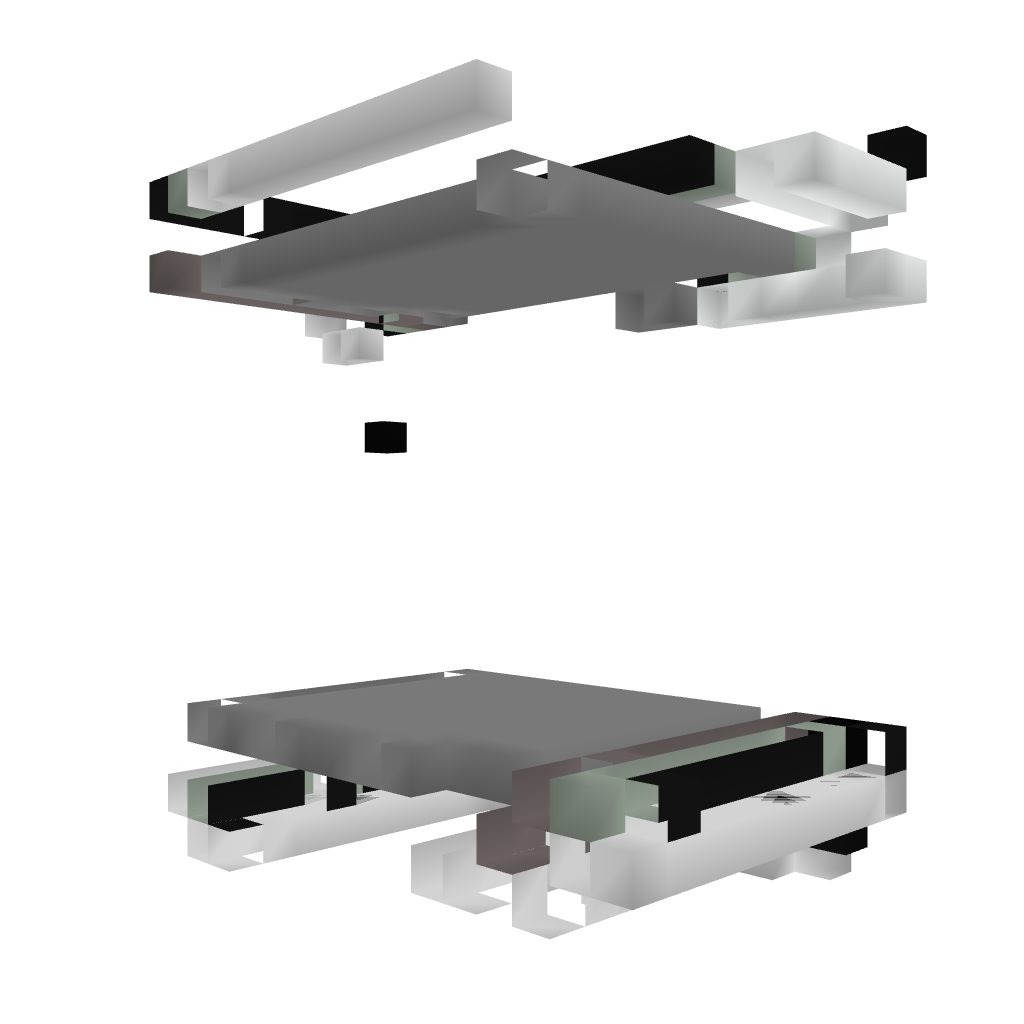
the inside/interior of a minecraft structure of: Self Building Room